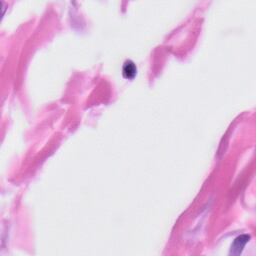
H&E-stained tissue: Skin